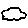
Label: cloud